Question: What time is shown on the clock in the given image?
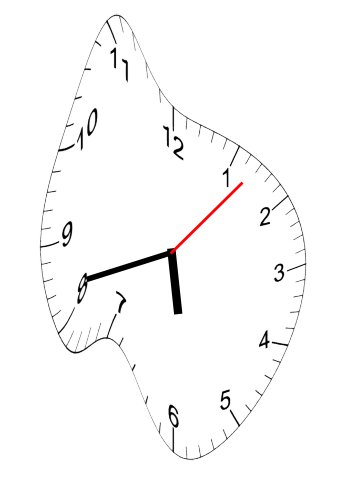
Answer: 05:42:07